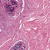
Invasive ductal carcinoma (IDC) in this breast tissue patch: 0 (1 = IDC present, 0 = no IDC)